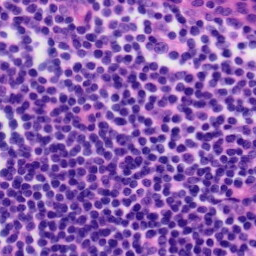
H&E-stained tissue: Tonsil